Question: Trying to build Opencv3.0.0 (dev), cmake finds the binary and python 2 locations but isn't able to include python libraries.
I use cmake-gui for makefile generation. While configuring cmake, it gives this piece of info along with other various :
> ---- Python 2:-- Interpreter: /usr/bin/python2.7 (ver 2.7.6)-- Libraries: NO-- numpy: /usr/lib/python2.7/dist-packages/numpy/core/include (ver 1.8.2)-- packages path: lib/python2.7/dist-packages---- Python 3:-- Interpreter: /usr/bin/python3.4 (ver 3.4)
I have cross checked and the input for python2 I provide are all correct (included as attachment):

(Please take a look at the image before reading further)
So, now I am wondering whether this is architecture problem or version problem (compatibility with different versions of opencv, python, cmake)
opencv : 3.0.0-dev
python2 : 2.7.6
python3 : 3.4.0
cmake : 2.8.12.2
System : ubuntu 14.04 (amd architecture, 64 bit)
Linux Kernel version : Linux version 3.13.0-27-generic (buildd@akateko) (gcc version 4.8.2 (Ubuntu 4.8.2-19ubuntu1) ) #50-Ubuntu SMP Thu May 15 18:06:16 UTC 2014
I am, at this point stuck as to what to do . Can someone nudge me in right direction please.
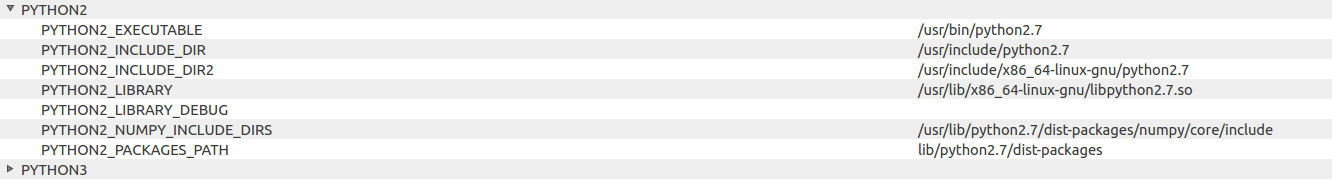
Answer: It may be too late for an answer. I encounter the exactly same error as yours. The reason is that the cmake is out-of-date. You can upgrade your cmake following <URL>. After that everything works just fine.